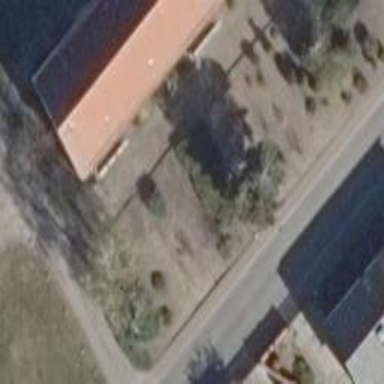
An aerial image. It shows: Part of building.